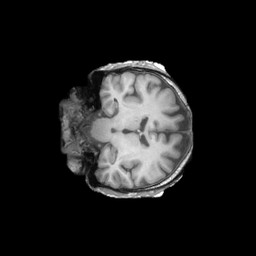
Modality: T1w
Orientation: coronal
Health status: ill
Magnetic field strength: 3 T